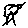
Label: tree